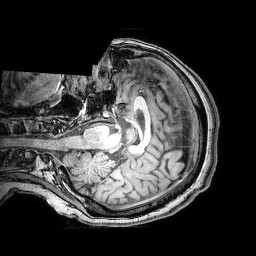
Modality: T1w
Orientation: axial
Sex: female
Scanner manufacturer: philips
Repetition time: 0.008107 s
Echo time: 0.00371 s